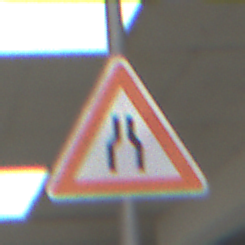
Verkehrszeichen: VerengteFahrbahn
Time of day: Midday
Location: Roofed (Urban)
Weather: Overcast
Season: NotSpecified
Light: Artificial